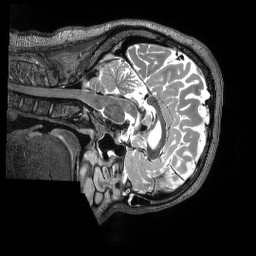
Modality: T2w
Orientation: sagittal
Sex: male
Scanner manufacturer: siemens
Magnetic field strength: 3 T
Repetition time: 3.2 s
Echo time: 0.563 s